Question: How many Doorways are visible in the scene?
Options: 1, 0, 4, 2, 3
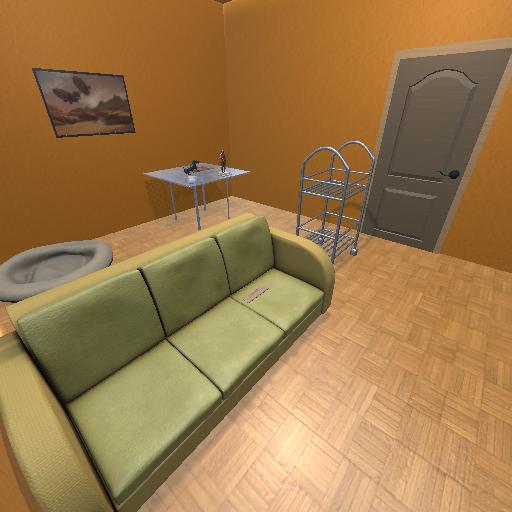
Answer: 1